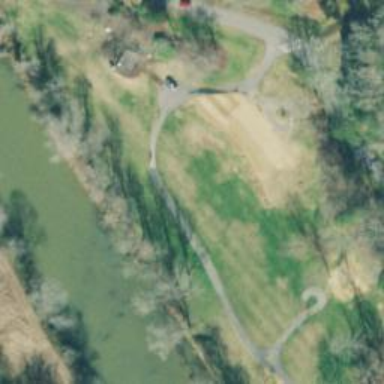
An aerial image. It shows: Path designated for golf carts.